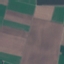
Land use / land cover: AnnualCrop